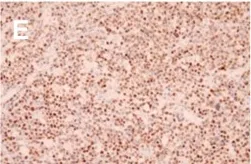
Ki67(+) expression. (X200).
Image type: pathology (immunostaining)